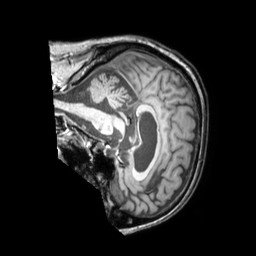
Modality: T1w
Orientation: sagittal
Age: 69
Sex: male
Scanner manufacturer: philips
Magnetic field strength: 3 T
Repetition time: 0.009893 s
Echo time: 0.004604 s